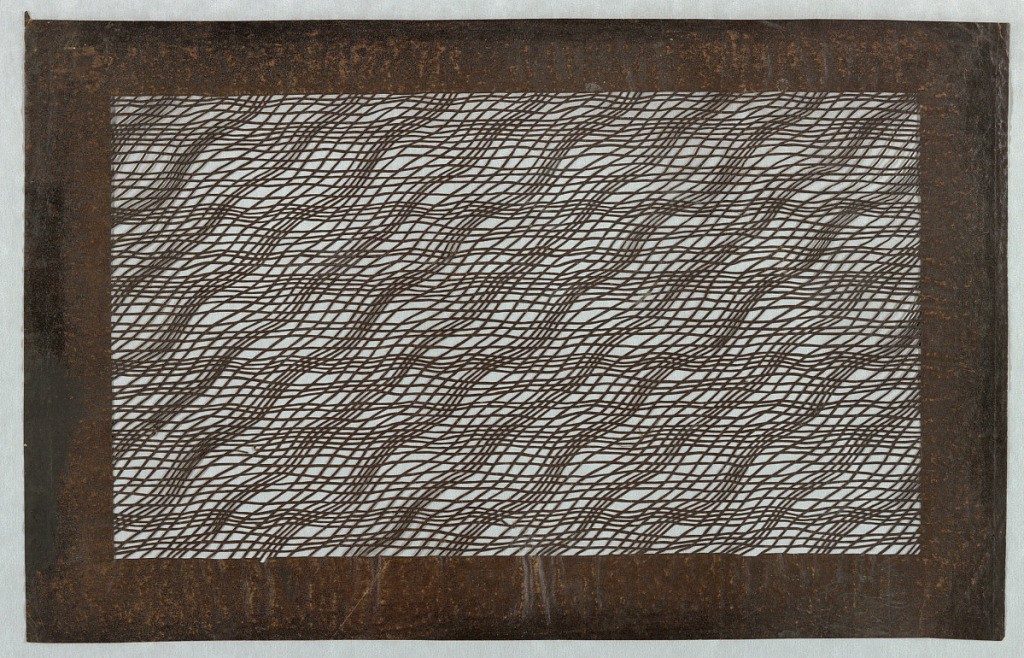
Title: Undulating Lattice Motif
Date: mid 18th - early 19th century
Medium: Mulberry paper (kozo washi) treated with fermented persimmon tannin (kakishibu), and silk threads (itoire)
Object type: Katagami
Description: Undulating lattice weave creates a lively geometric motif.